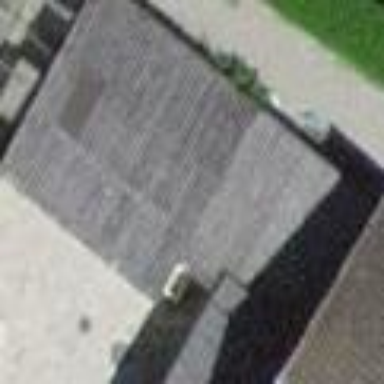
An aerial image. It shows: Garage building.